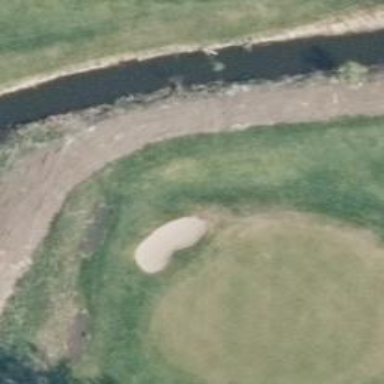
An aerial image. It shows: Golf green.